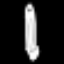
Label: pencil